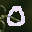
Label: 0